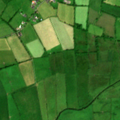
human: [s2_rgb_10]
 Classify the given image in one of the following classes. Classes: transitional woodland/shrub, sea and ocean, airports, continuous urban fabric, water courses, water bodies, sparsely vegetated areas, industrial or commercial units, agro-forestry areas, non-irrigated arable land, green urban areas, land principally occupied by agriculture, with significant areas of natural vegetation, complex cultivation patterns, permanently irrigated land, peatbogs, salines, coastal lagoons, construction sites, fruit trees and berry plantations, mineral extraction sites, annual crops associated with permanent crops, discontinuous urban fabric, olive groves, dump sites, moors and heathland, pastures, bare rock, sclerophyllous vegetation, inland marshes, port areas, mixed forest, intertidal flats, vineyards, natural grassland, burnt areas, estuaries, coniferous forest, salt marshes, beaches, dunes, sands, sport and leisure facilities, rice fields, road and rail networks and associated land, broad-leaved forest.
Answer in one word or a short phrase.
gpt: pastures